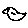
Label: bird